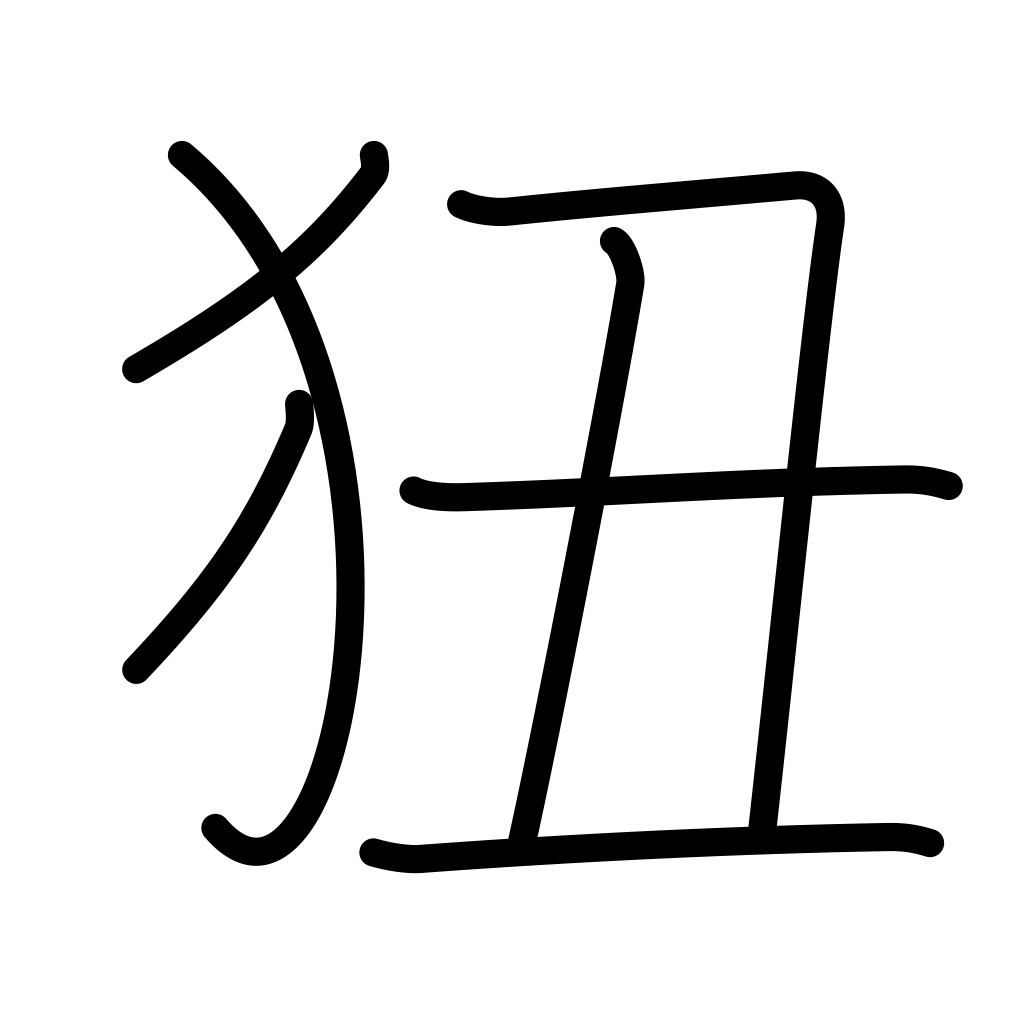
Meaning: get used to, learn